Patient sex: M
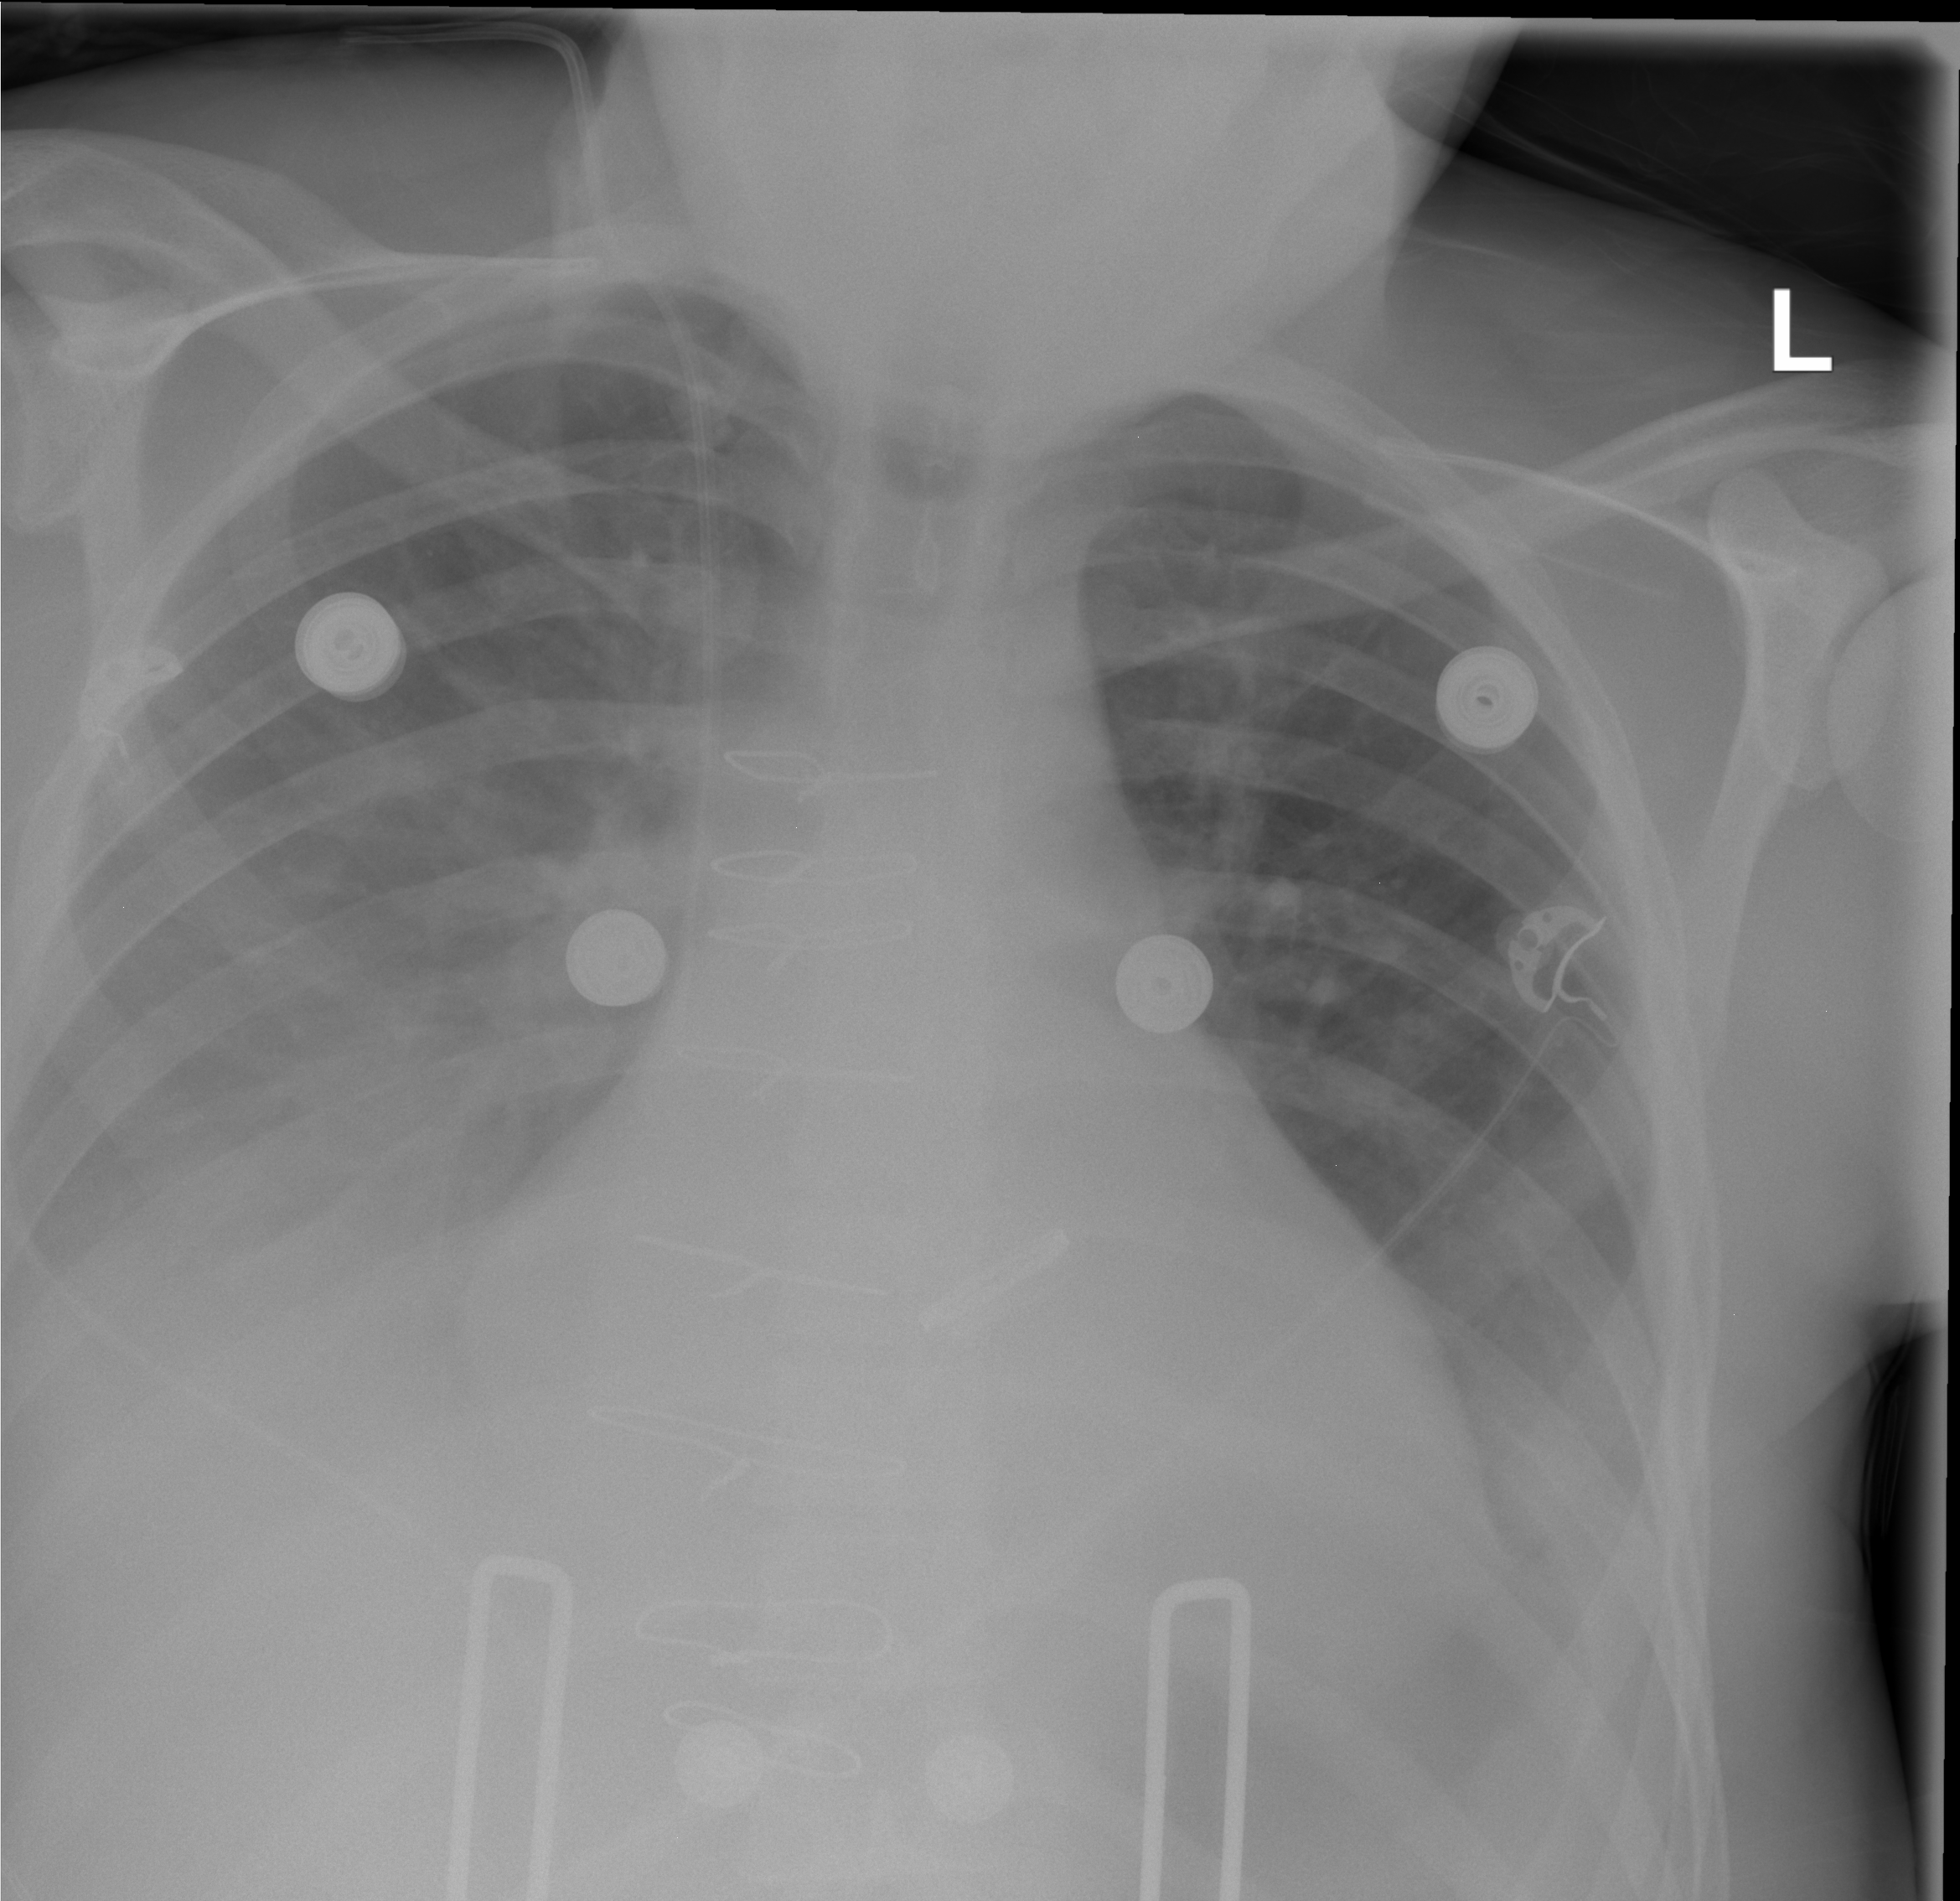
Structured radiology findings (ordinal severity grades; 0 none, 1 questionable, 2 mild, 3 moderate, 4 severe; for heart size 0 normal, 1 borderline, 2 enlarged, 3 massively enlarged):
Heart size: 2
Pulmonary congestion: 0
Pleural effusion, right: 3
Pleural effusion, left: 2
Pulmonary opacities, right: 0
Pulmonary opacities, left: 0
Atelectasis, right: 2
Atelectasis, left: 2